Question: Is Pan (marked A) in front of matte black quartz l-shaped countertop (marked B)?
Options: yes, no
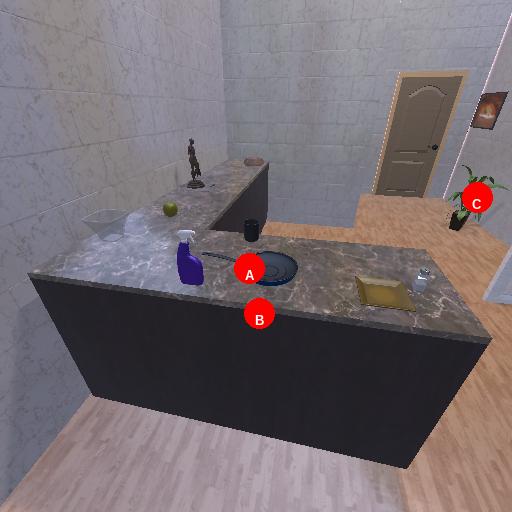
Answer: yes